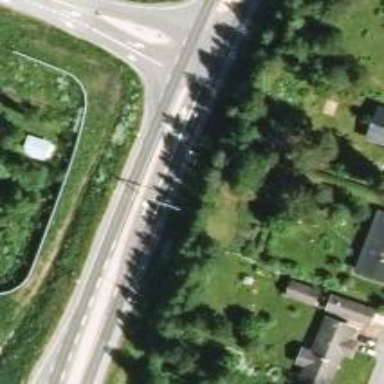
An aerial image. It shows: Asphalt trunk highway.